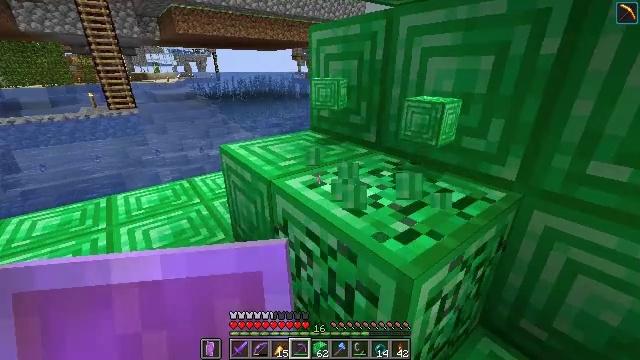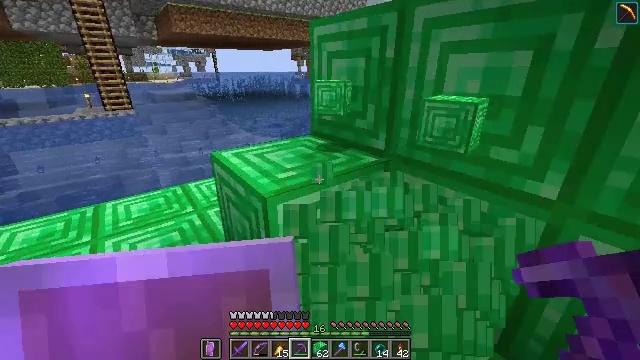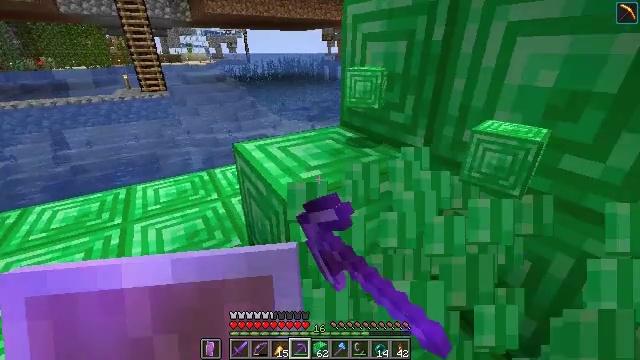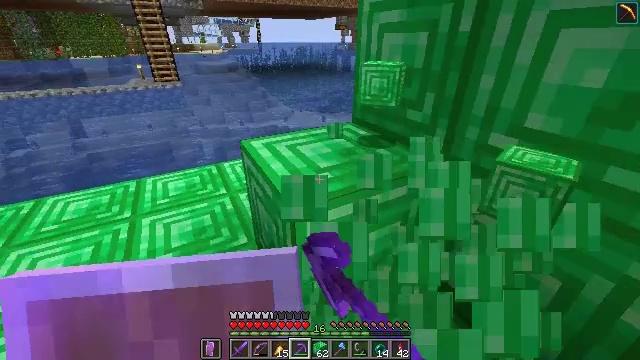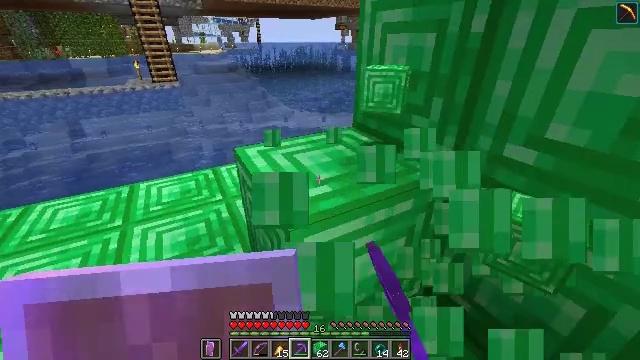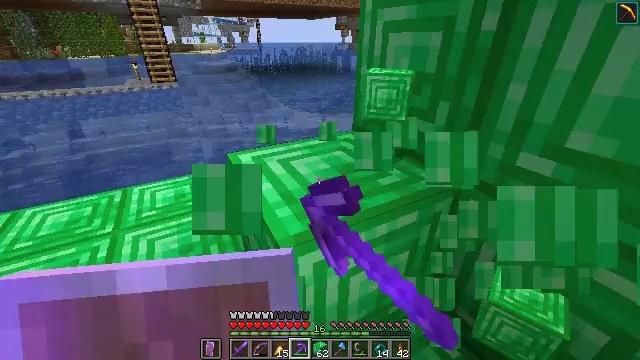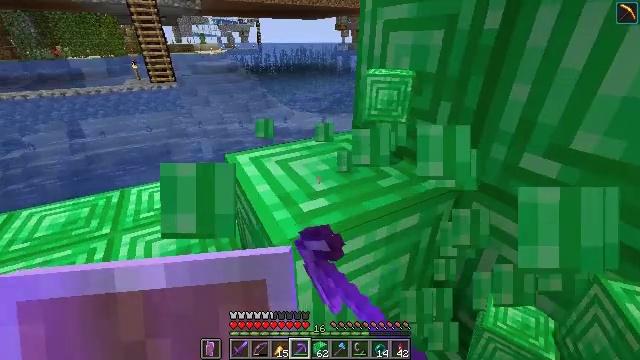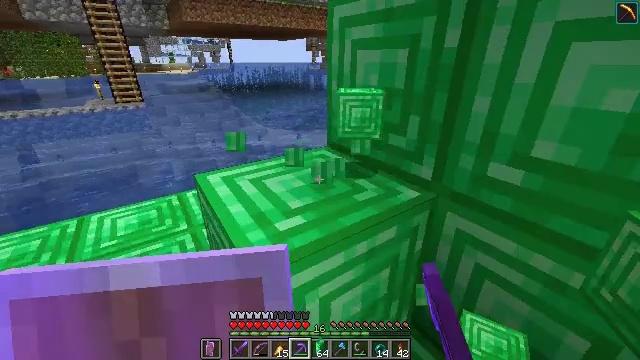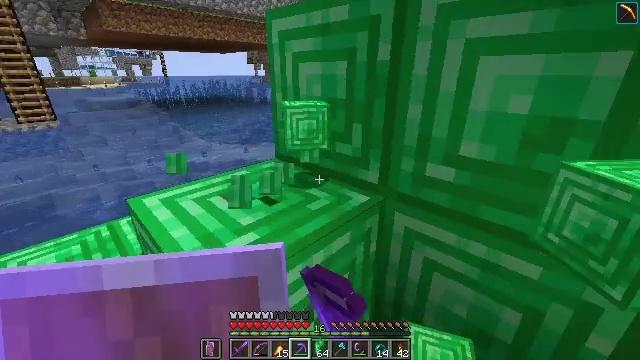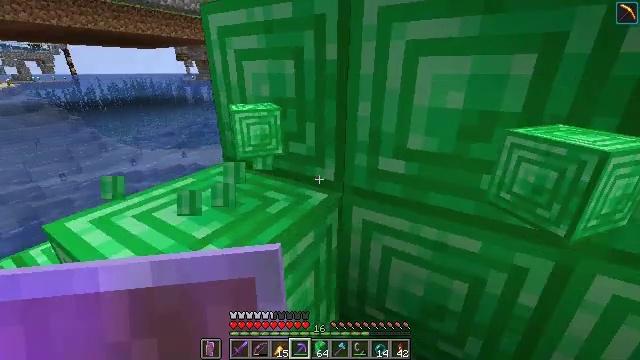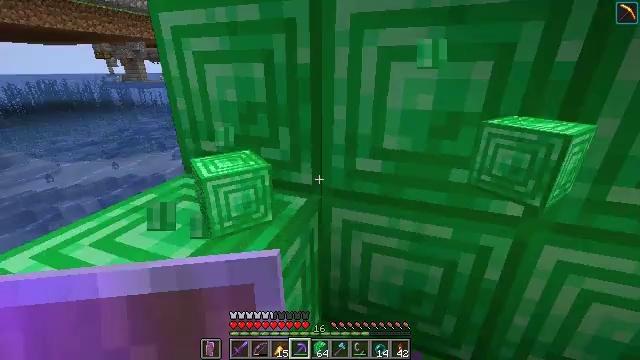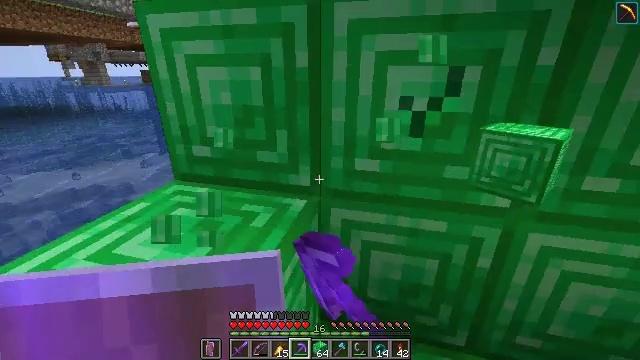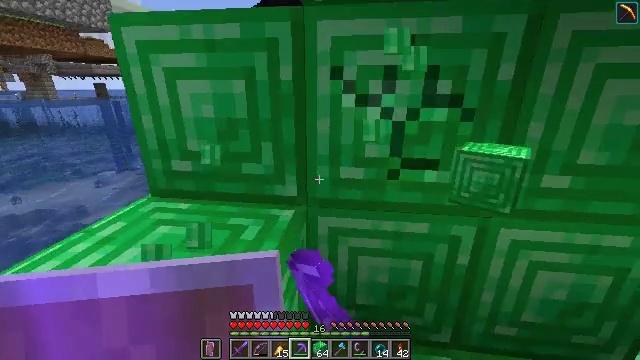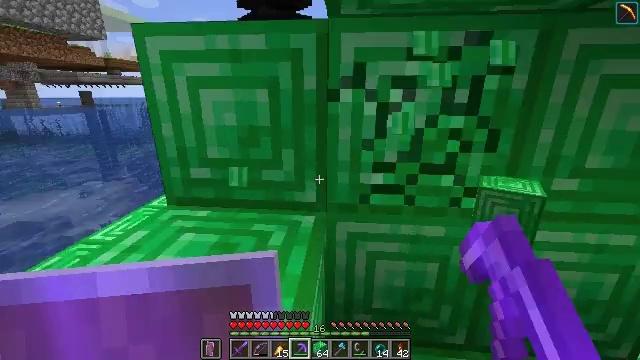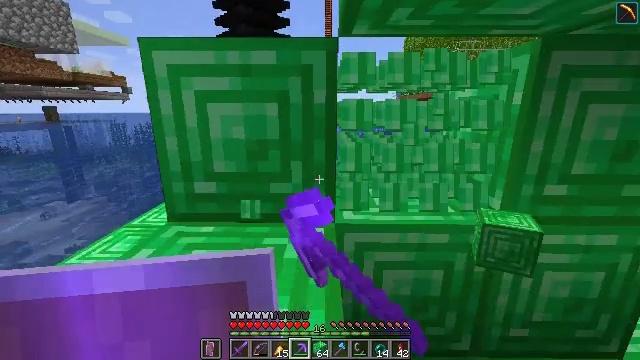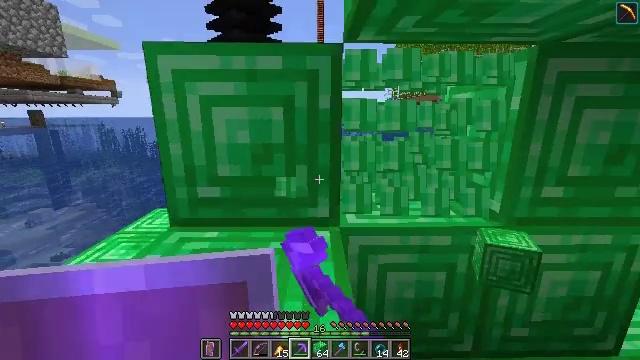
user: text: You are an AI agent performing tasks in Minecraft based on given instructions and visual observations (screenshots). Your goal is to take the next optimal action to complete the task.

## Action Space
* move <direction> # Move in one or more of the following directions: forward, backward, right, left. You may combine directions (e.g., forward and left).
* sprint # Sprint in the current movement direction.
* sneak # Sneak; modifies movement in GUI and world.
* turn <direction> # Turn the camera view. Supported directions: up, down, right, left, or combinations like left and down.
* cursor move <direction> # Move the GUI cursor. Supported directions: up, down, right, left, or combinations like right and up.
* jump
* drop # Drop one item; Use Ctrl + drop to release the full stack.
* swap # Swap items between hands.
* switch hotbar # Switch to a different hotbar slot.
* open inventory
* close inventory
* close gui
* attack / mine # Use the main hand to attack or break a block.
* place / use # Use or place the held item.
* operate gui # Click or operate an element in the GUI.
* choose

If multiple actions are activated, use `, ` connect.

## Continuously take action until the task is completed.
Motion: motion action
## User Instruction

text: Break the emerald block to collect it.
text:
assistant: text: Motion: move forward, attack / mine
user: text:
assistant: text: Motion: move forward, turn left and down, attack / mine
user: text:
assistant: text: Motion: move forward, turn left and down, attack / mine
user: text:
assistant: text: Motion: attack / mine
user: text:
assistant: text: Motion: attack / mine
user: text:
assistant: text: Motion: attack / mine
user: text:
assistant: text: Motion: turn right and up, attack / mine
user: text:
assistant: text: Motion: turn right and up, attack / mine
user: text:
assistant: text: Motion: move left, turn right, attack / mine
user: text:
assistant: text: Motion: move left, turn right, attack / mine
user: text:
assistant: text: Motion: move left, turn right, attack / mine
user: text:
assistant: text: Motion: move left, turn right and up, attack / mine
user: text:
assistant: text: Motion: move left, turn right and up, attack / mine
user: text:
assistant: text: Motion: move left, turn right and up, attack / mine
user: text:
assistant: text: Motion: turn right, attack / mine
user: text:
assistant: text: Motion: attack / mine
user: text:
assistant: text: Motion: attack / mine
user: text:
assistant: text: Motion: attack / mine
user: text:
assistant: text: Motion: turn left and down, attack / mine
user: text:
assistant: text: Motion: move back, turn left and down, attack / mine
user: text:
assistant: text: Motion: move back, attack / mine
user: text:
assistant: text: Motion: move back, attack / mine
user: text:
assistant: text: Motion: move back, attack / mine
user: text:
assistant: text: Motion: attack / mine
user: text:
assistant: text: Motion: attack / mine
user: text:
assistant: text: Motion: attack / mine
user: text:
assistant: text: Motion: attack / mine
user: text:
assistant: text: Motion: attack / mine
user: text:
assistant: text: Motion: attack / mine